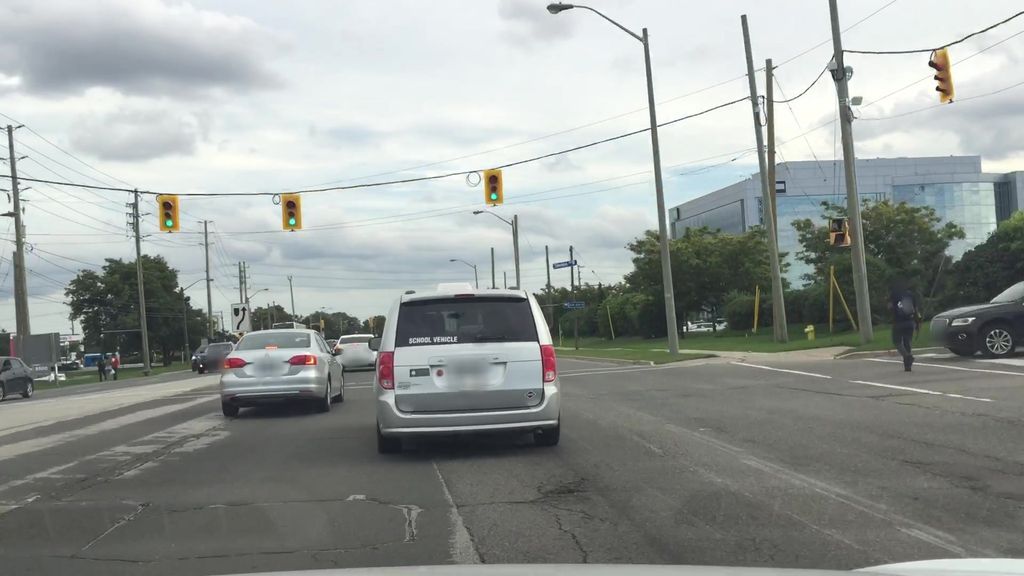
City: toronto